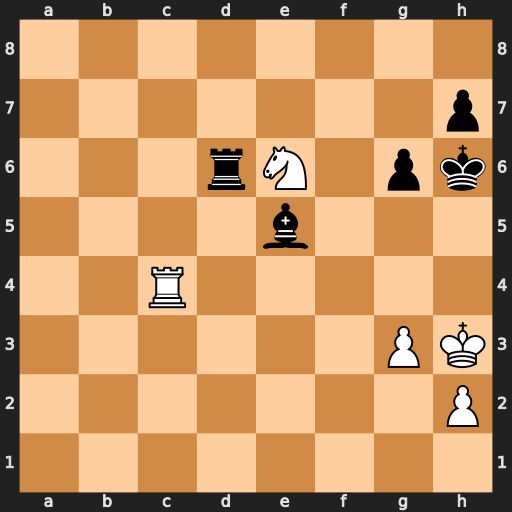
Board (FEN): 8/7p/3rN1pk/4b3/2R5/6PK/7P/8
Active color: w
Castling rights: -
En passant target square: -
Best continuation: Rh4#